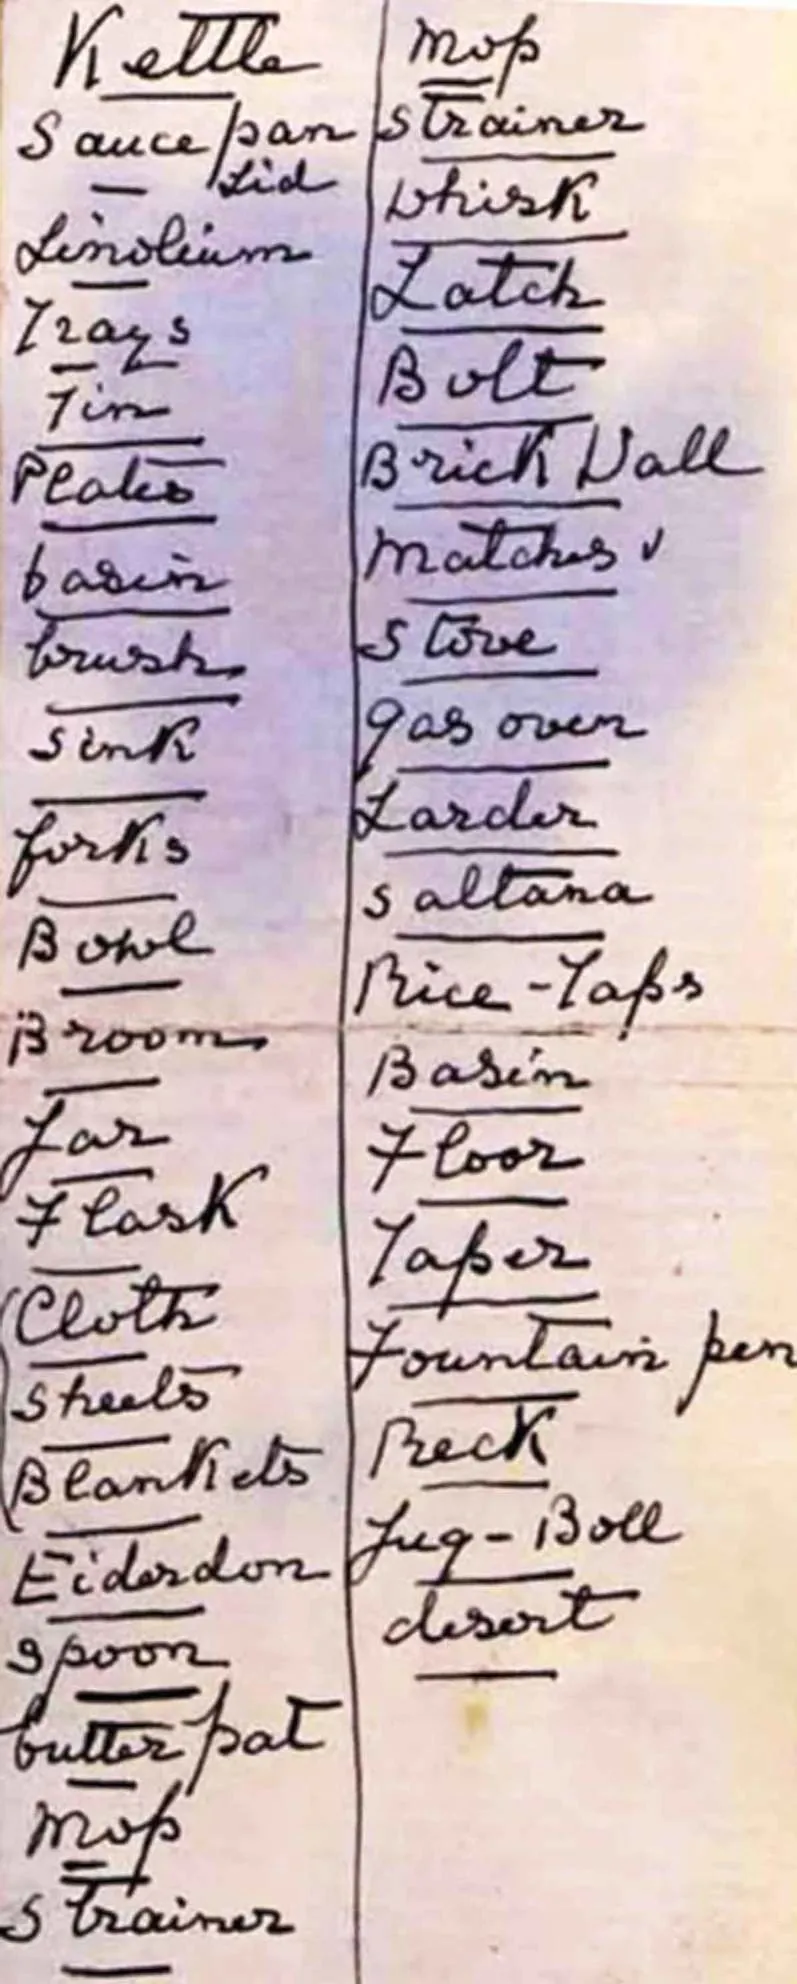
Lists of words whose meanings the patient no longer understood (compiled with the help of her friend). [To view this figure in color, please see the online version of this Journal. ].
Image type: chart (chart)